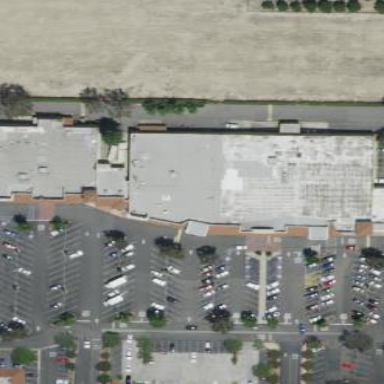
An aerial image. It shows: Supermarket located in building.